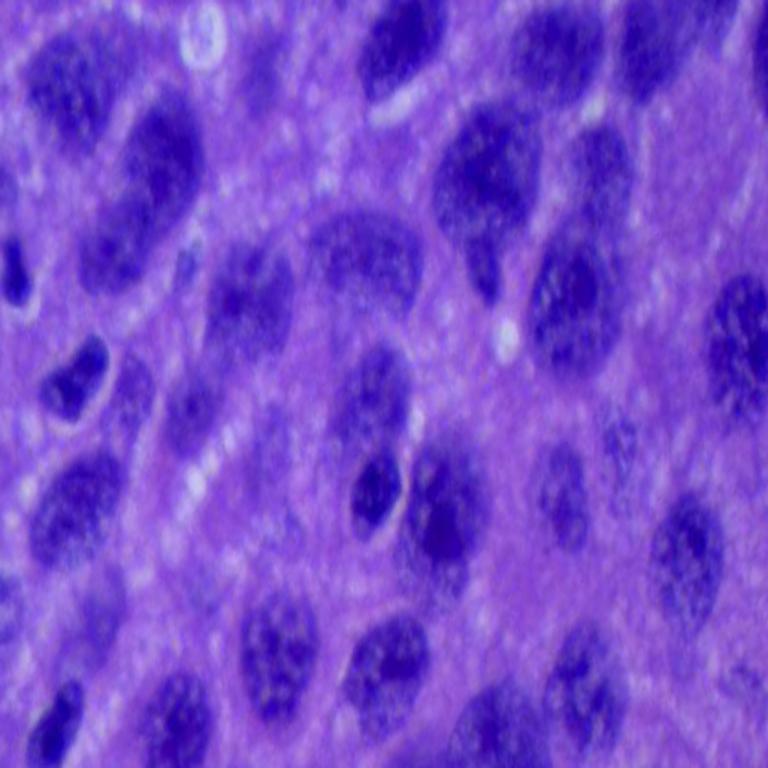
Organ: lung
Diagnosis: squamous carcinomas